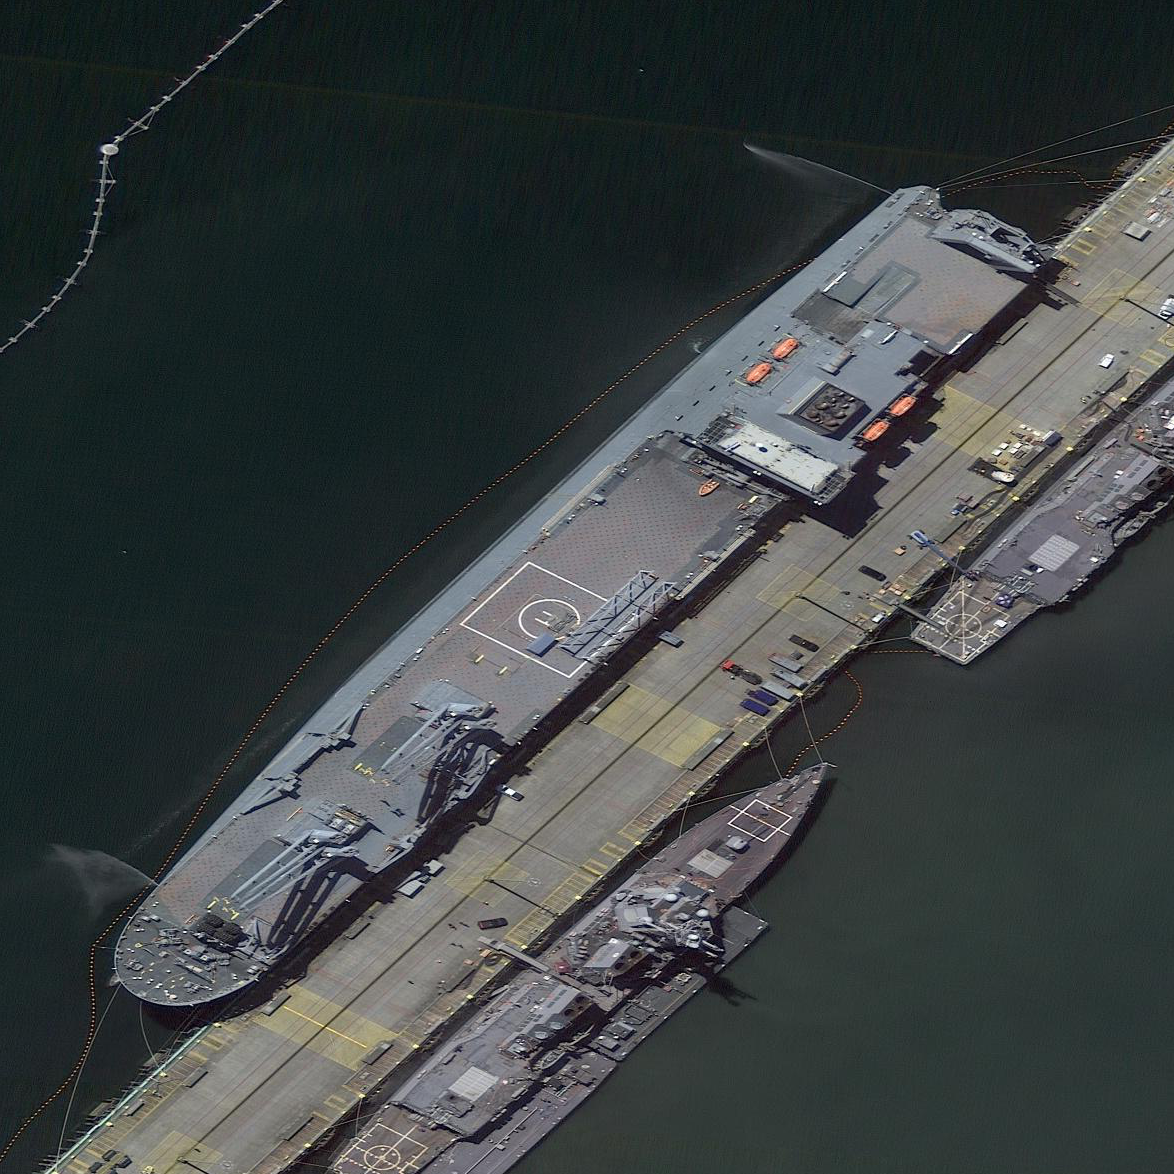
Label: Crane_ship